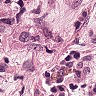
Metastatic tissue present: yes